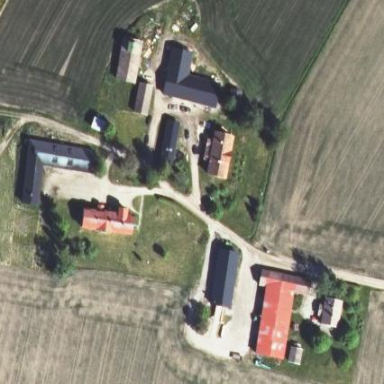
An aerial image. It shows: Farmyard area.